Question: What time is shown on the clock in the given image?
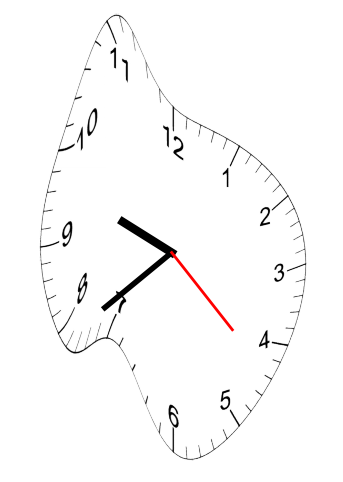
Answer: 09:38:22